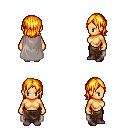
a pixel art fantasy rpg character, female body template, human, tanned skin, gray cape, robe skirt, light blonde long bangs hairstyle, maroon shoes, four views (front, back, left, right), 2x2 character sprite sheet, small pixel art, hard edges, no anti-aliasing